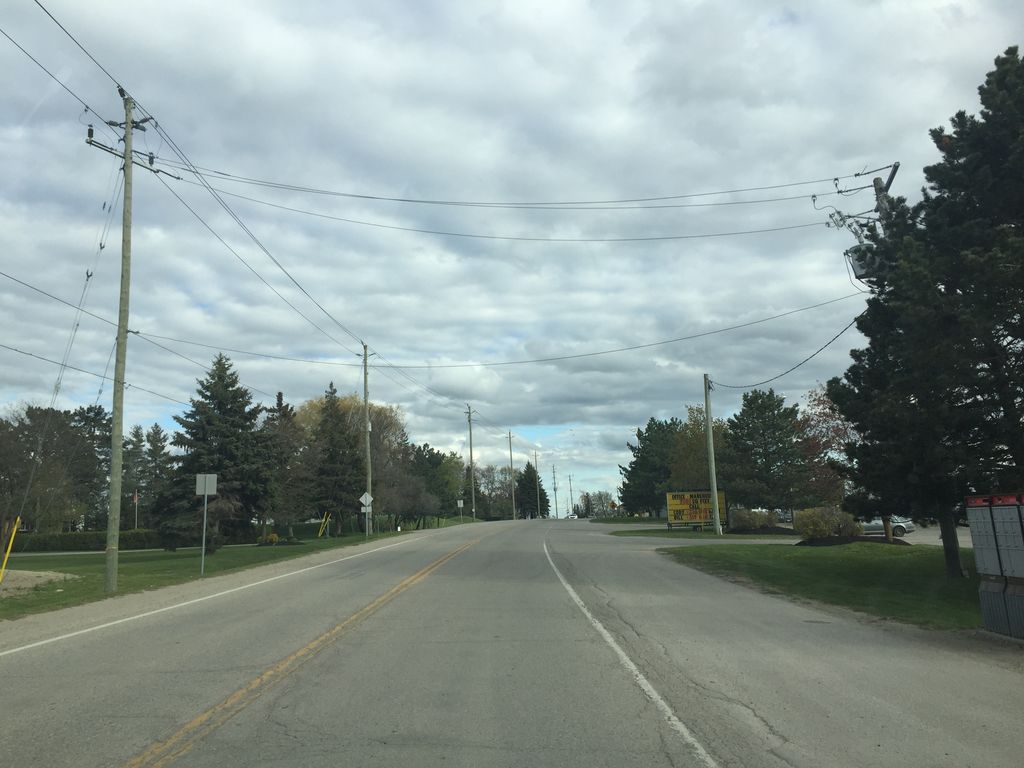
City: kitchener-waterloo